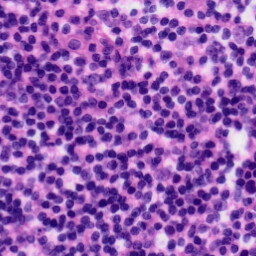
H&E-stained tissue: Tonsil